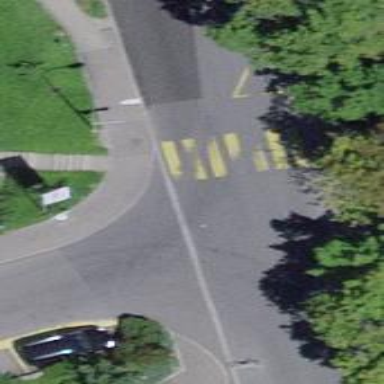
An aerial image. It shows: Marked crossing on the road.